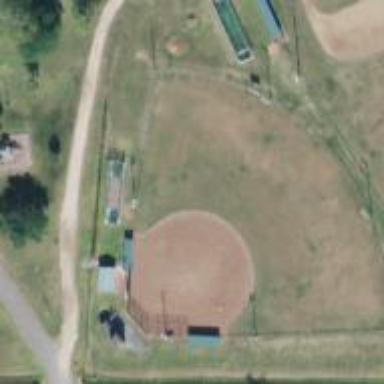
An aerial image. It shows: Baseball pitch for leisure land.